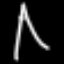
Label: The Eiffel Tower